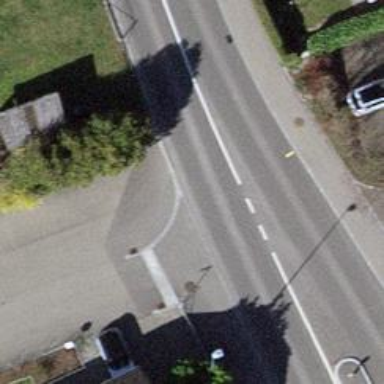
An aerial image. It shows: Public transport stop position.